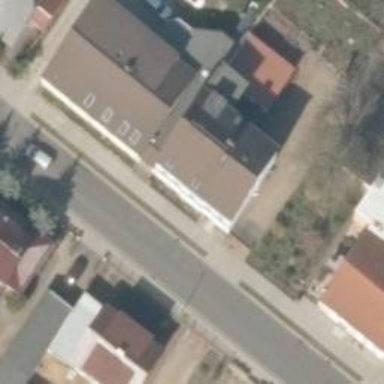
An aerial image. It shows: Residential building.